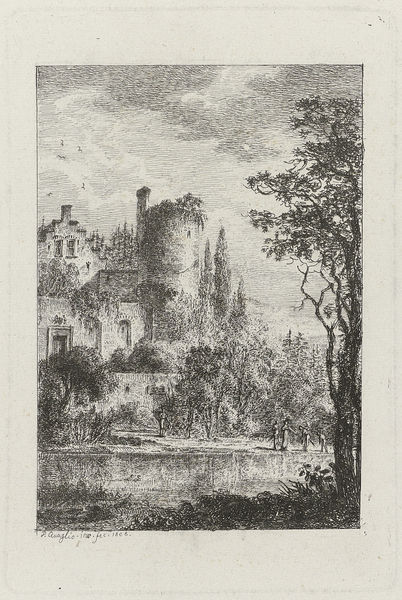
Titel: Landschap
Künstler: Domenico Qualglio
Standort: Amsterdam
Institution: Rijksmuseum
Schlagwörter: arches, architecture, people, white, window, black, gray, grey, old, painting, wall, windows, woman, mirror, print, reflection, flower, cloud, clouds, man, sky, tree, building, hill, house, lake, landscape, water, roof, tower, trees, forest, grass, river, bushes, road, drawing, castle, ruin, ruins, bird, sketch, birds, children, door, scene, town, city, leaves, doors, pencil, pond, branches, forrest, chimney, shrubs, bank, moss, tan, body, pointy, vines, lack, moat, canal, cypress, grow, threes, foresty, treest, euins, peopkle, mjj, nuui